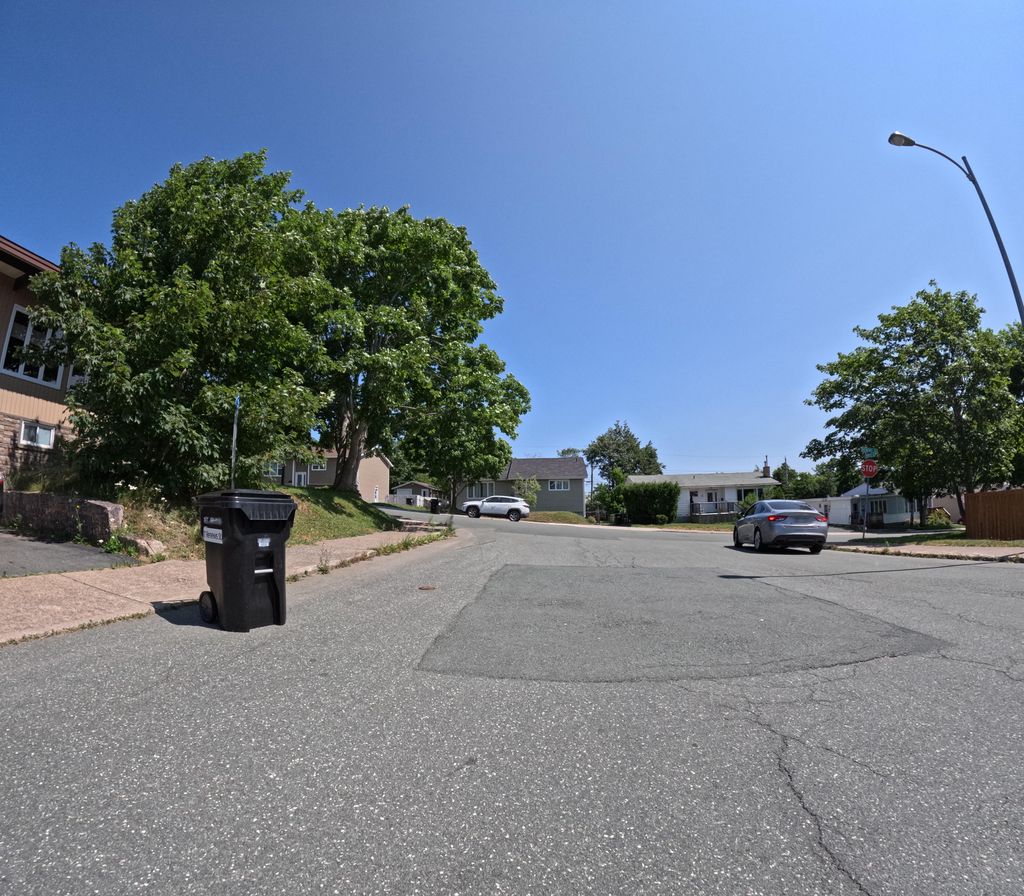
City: st_johns